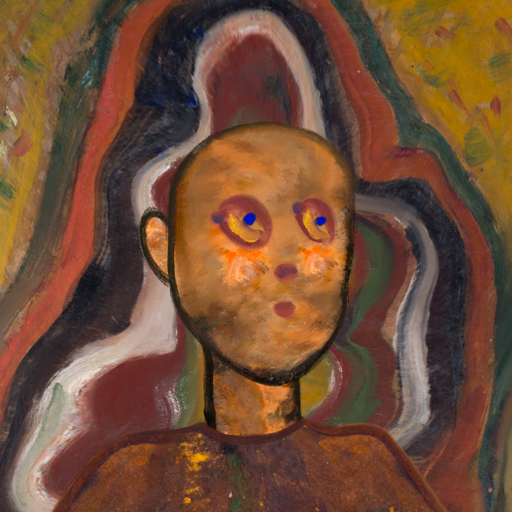
Background: AfterRaid, Head And Neck Side: Gypsy_Queen, Face Side: Mother_And_Son_Son, Bust: Comrade, Hair Side: Blank, Head Accessory: Blank, Second Necklace: Blank, Necklace: Blank, Baby: Blank